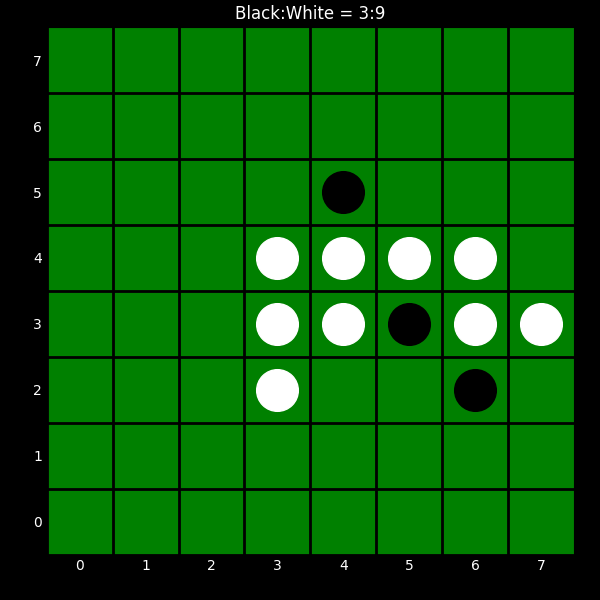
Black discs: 3
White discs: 9